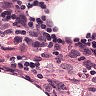
Metastatic tissue present: no